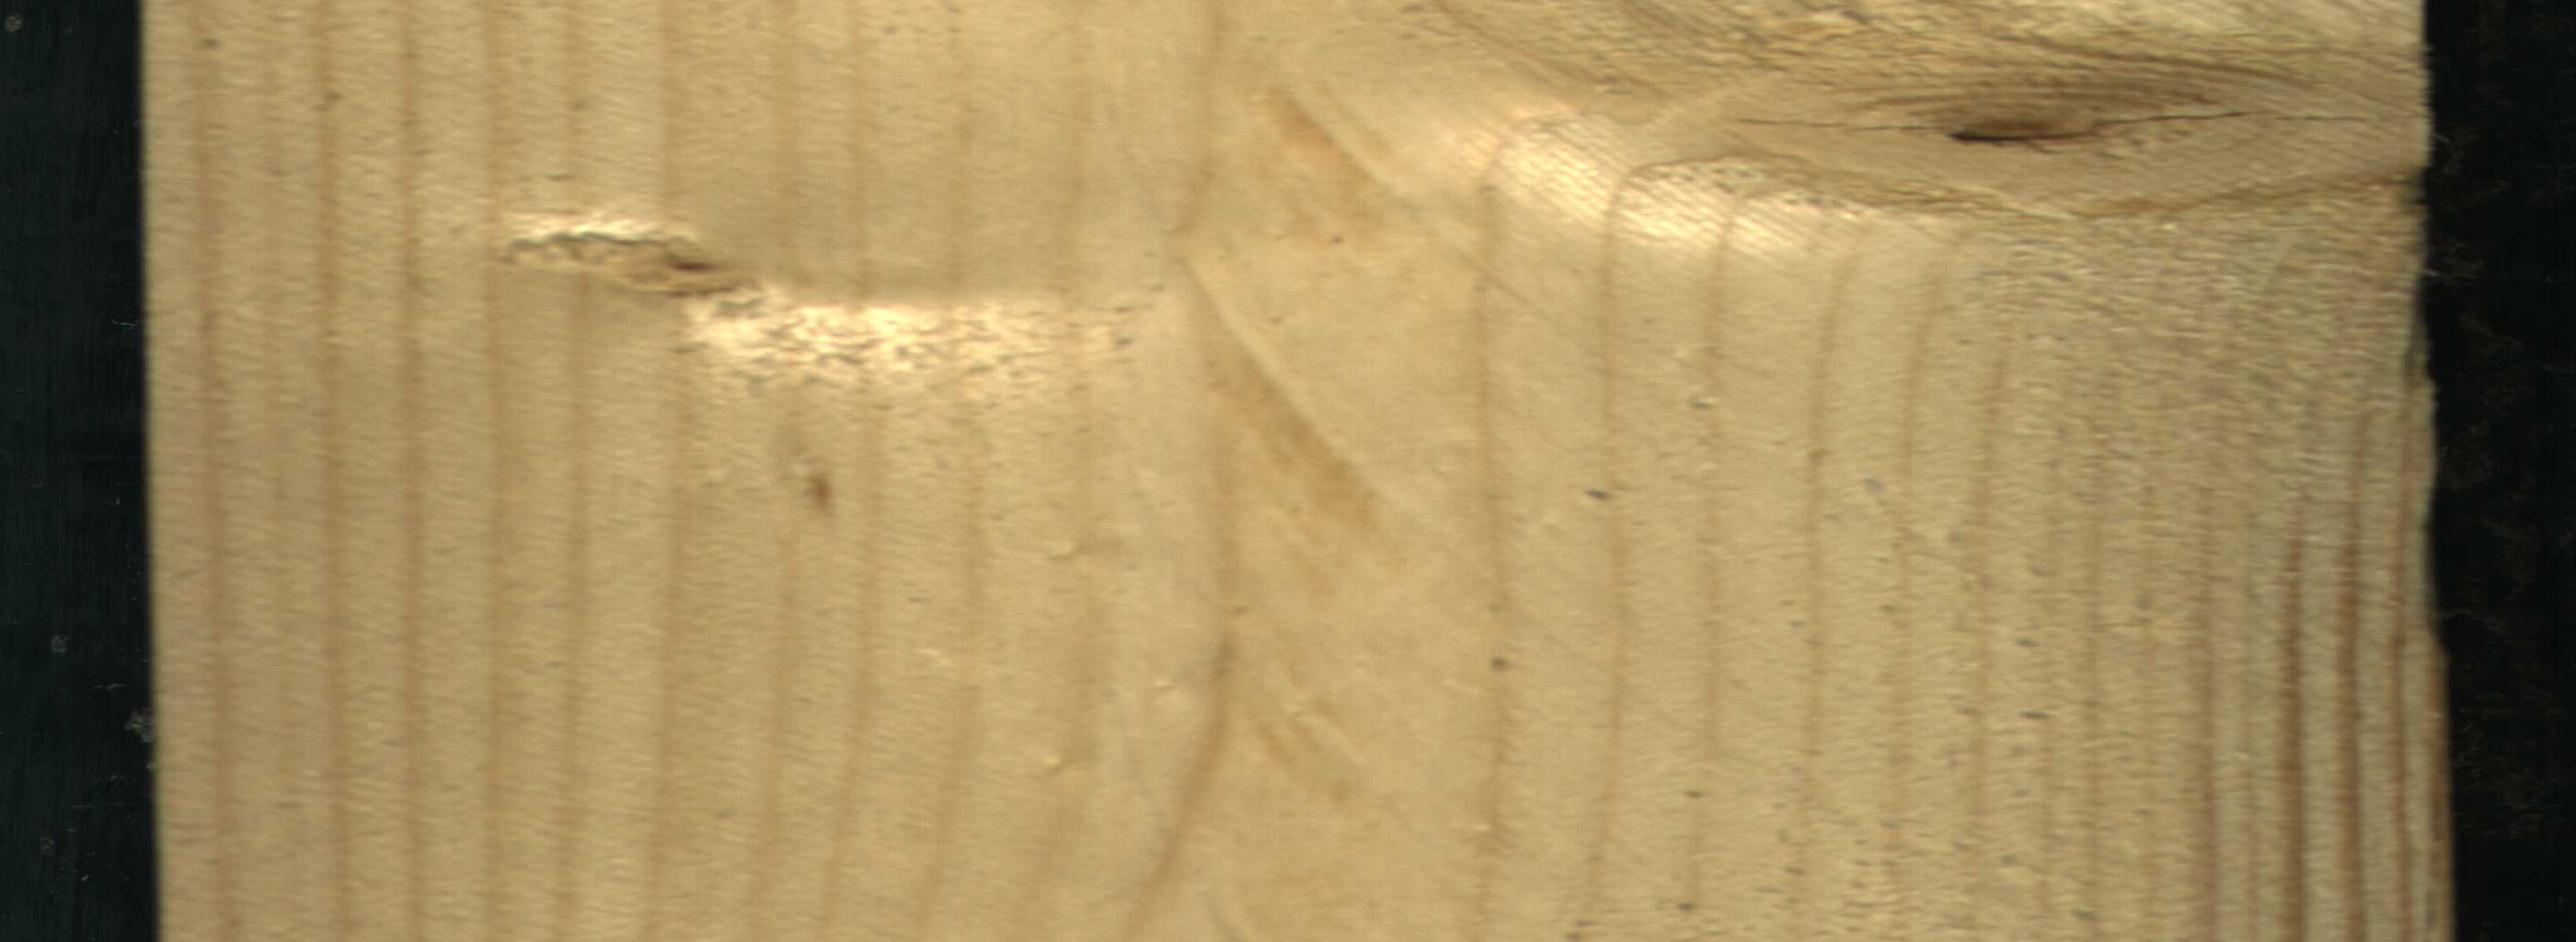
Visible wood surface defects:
knot_with_crack
Live_Knot